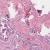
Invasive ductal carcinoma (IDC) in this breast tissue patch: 1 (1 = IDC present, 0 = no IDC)